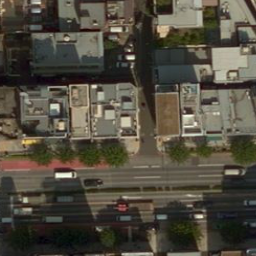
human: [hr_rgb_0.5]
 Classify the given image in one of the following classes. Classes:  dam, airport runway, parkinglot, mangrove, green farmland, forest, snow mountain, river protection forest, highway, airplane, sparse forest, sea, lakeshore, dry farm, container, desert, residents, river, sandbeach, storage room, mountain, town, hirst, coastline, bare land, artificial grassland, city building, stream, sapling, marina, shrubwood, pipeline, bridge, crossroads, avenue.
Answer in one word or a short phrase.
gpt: city building